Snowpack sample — Snodgrass Mountain, Crested Butte, Colorado (2/4/25, 12:06 PM MST)
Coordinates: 38.923, -106.968
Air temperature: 35 °F
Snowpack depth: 80 cm
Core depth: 50 cm
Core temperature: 30.2 °F
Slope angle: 14°, slope face: 78°
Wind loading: low
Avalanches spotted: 0
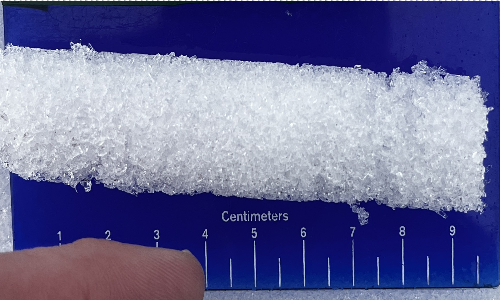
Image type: core
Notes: No avalanches nearby, unusually warm weather for the last month reported by residents, Collected 25 yards from treeline